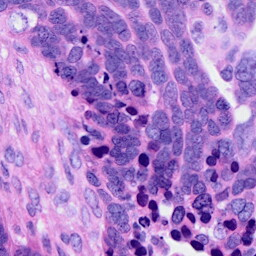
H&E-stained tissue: Ovarian